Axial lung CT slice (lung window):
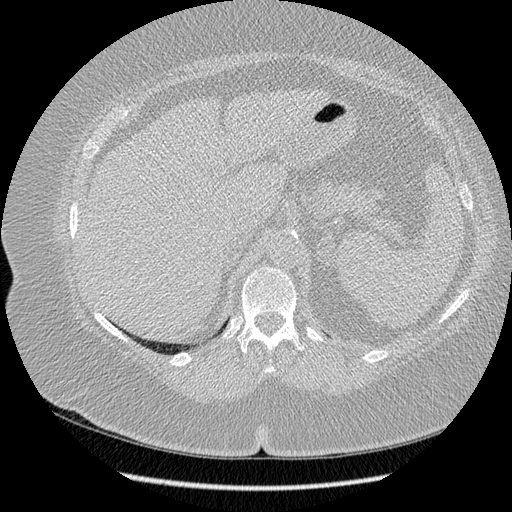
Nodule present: no